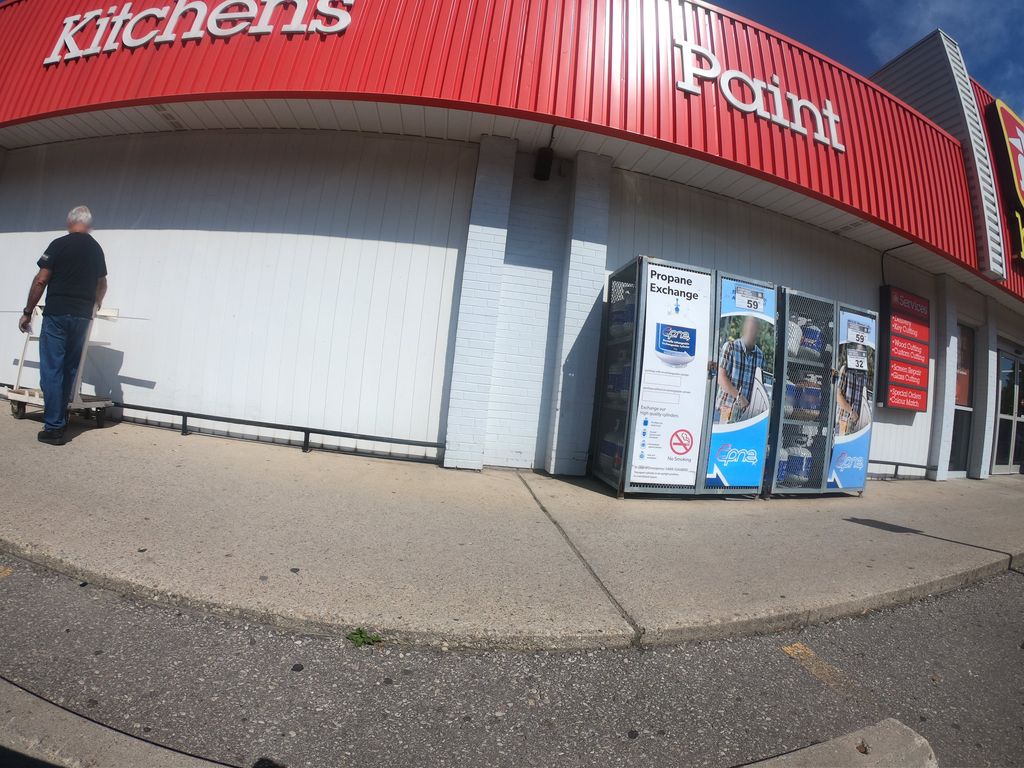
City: kitchener-waterloo